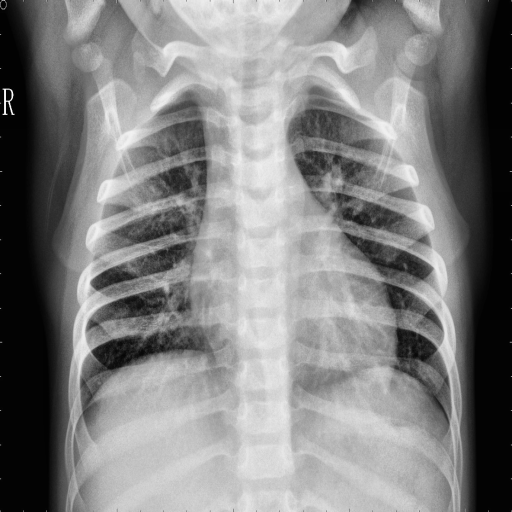
Finding: NORMAL